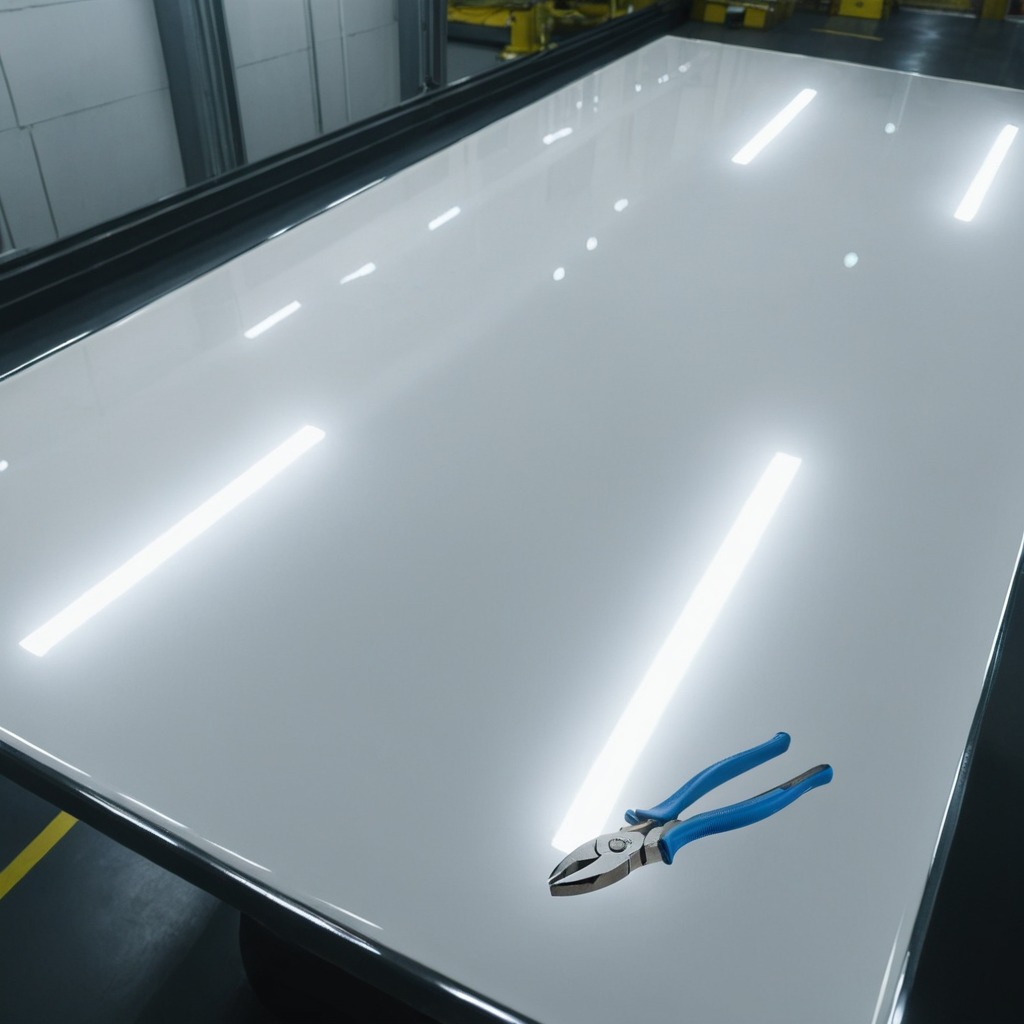
A plier is lying on a table.